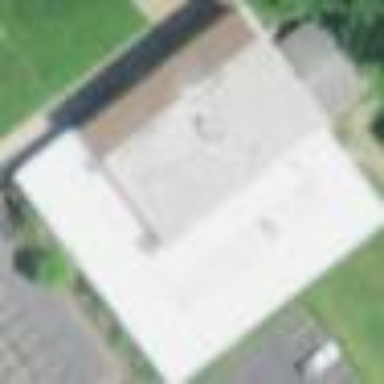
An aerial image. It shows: School building.